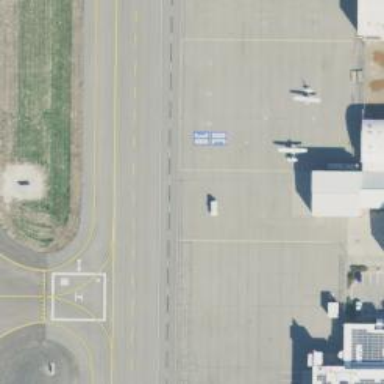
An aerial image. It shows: Asphalt helipad at airport.